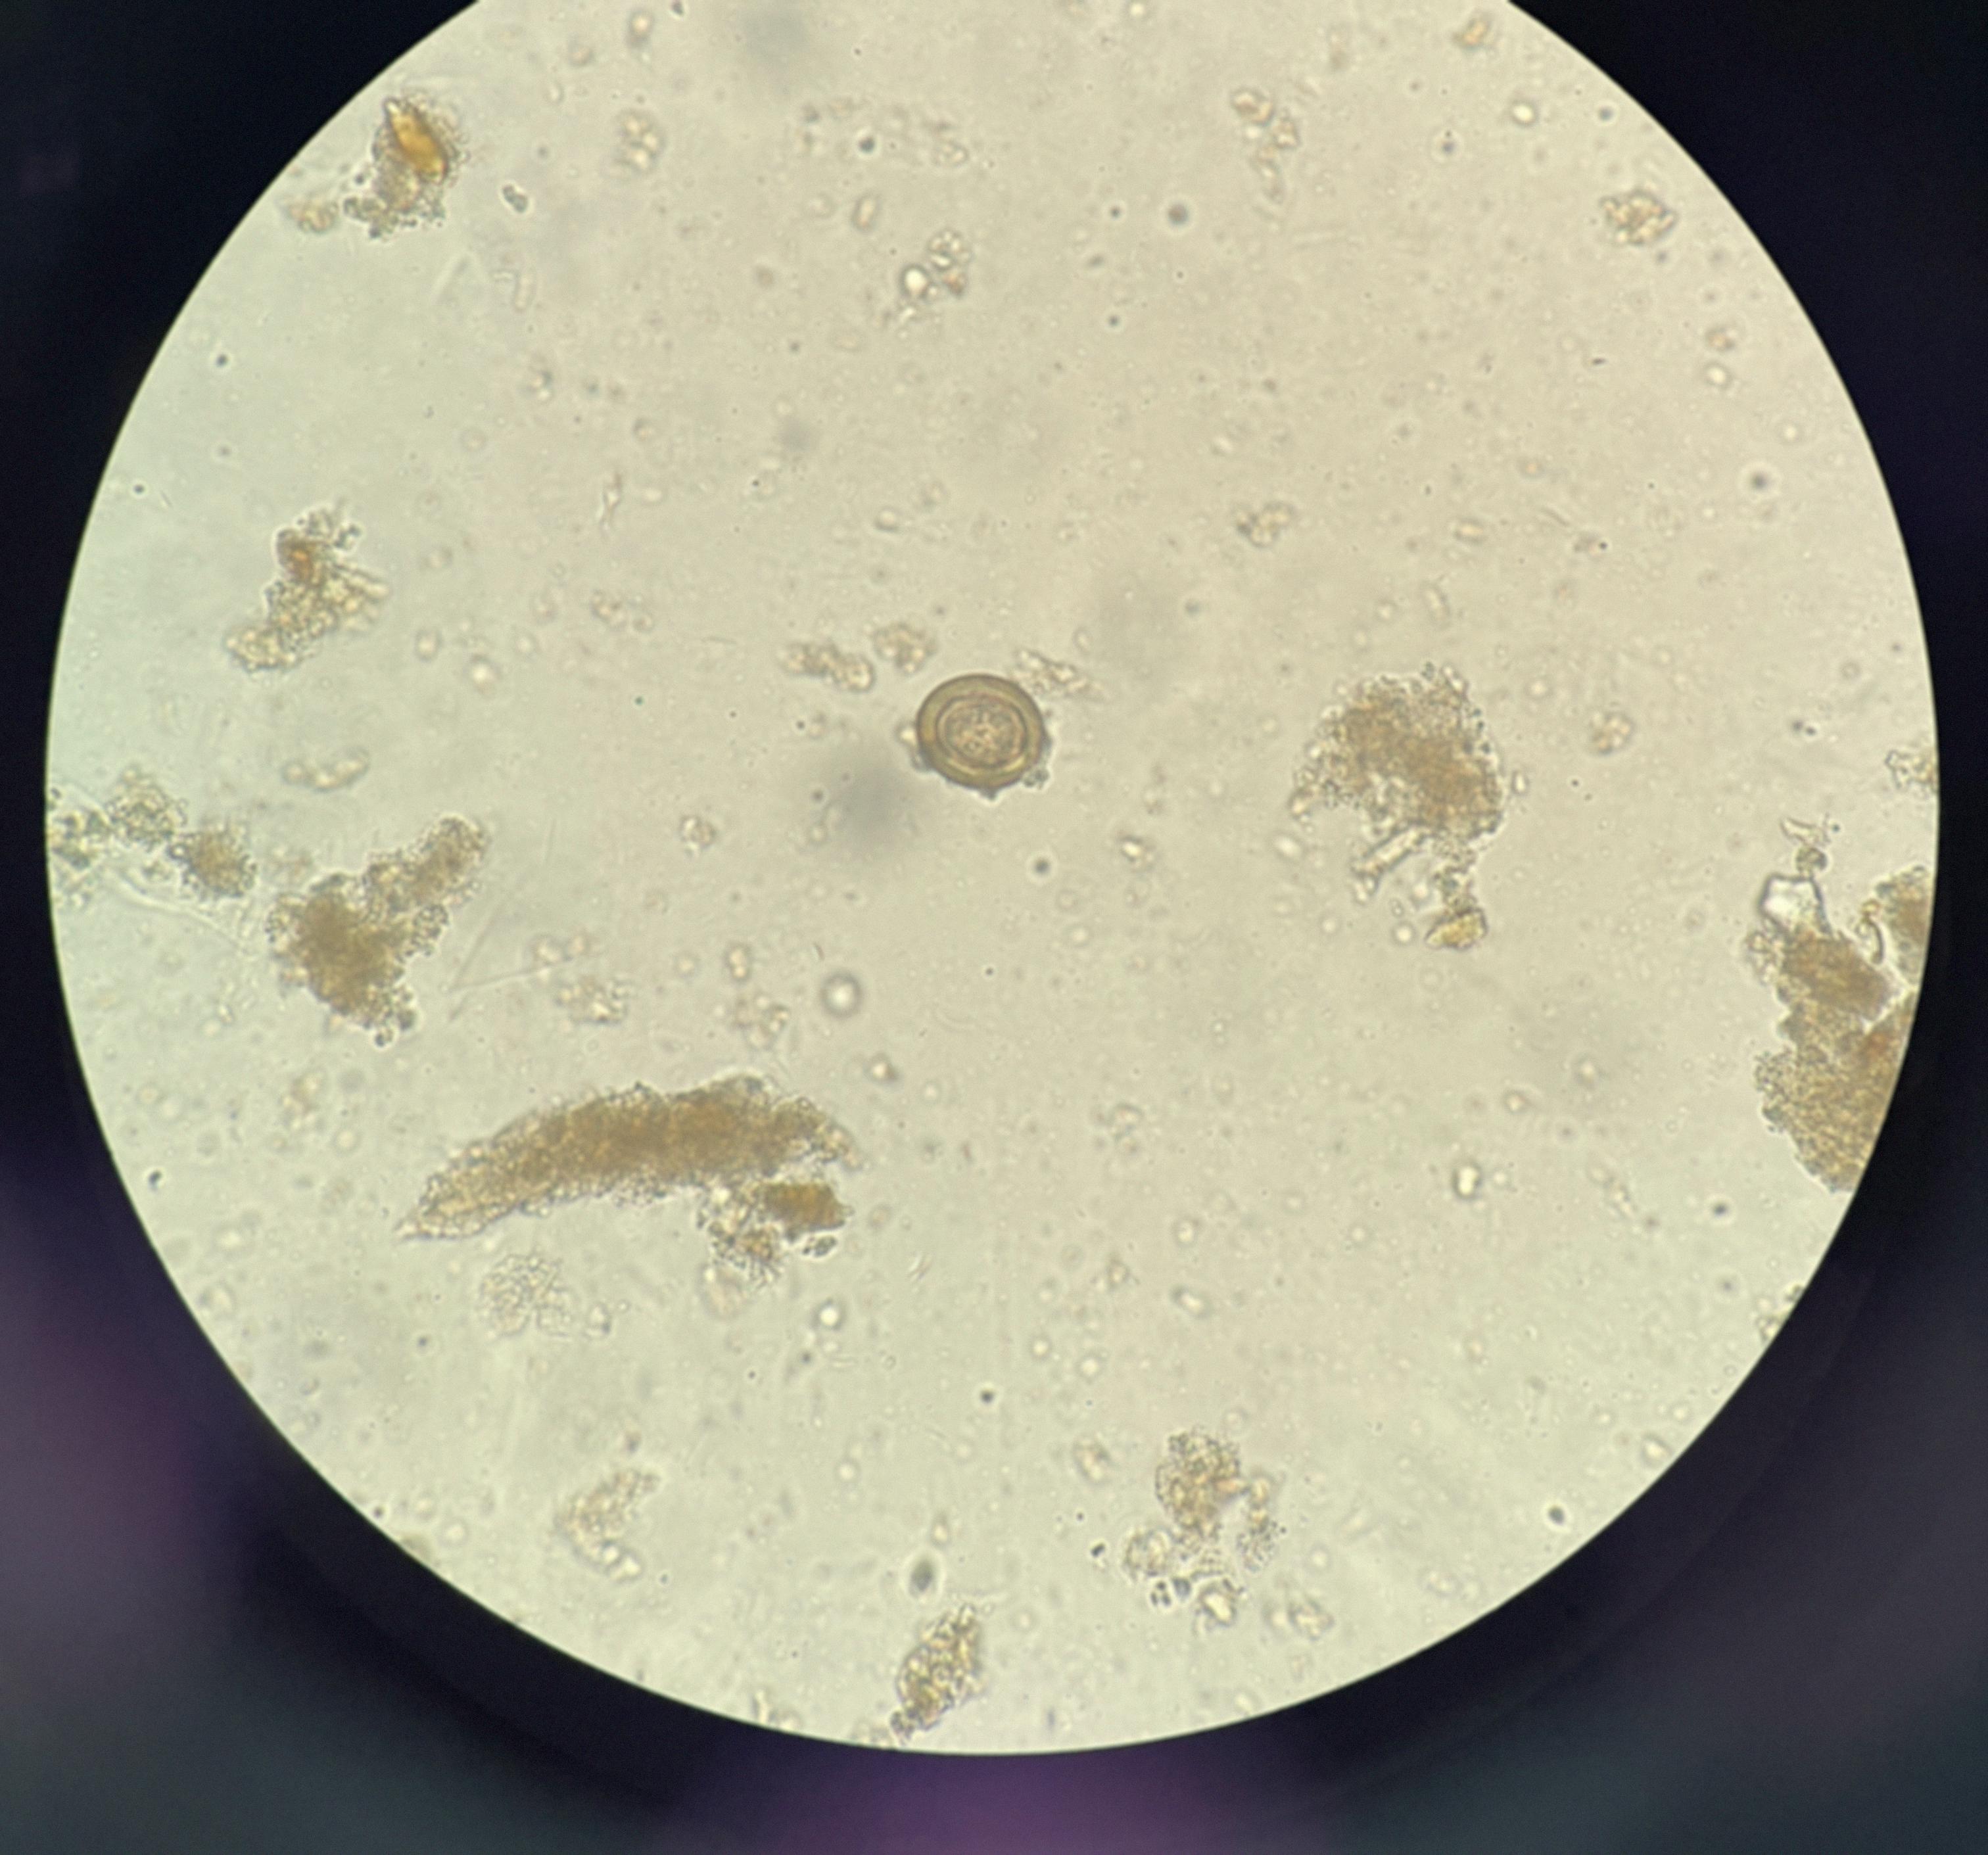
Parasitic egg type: Taenia spp. egg